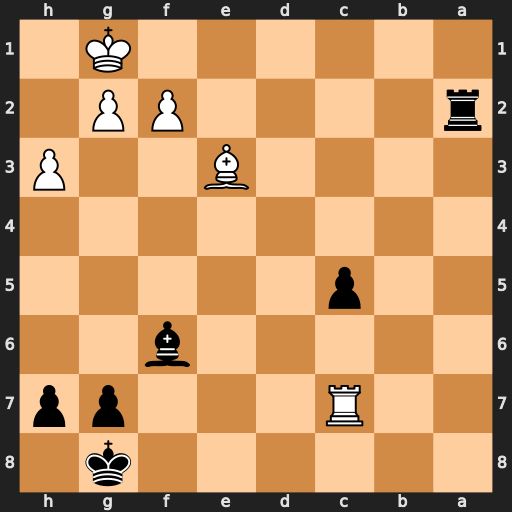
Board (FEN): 6k1/2R3pp/5b2/2p5/8/4B2P/r4PP1/6K1
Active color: b
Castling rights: -
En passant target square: -
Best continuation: Ra1+ Kh2 Be5+ g3 Bxc7